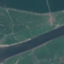
Land use / land cover class: River